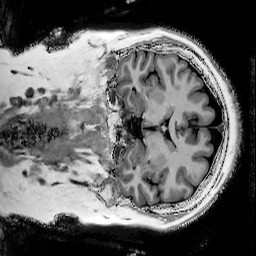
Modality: T1w
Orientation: coronal
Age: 56
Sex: female
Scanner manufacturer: siemens
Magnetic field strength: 3 T
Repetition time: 5 s
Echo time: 0.00298 s